Field crop: maize
Growth stage: 2
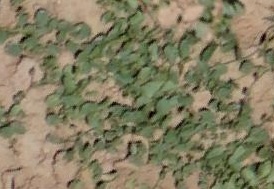
Species: convolvulus